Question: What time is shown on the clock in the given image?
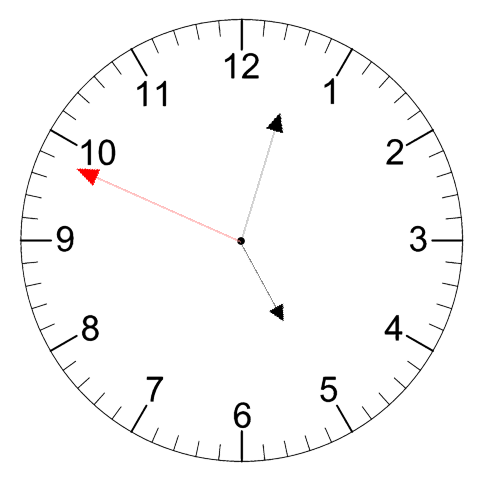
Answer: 05:02:49